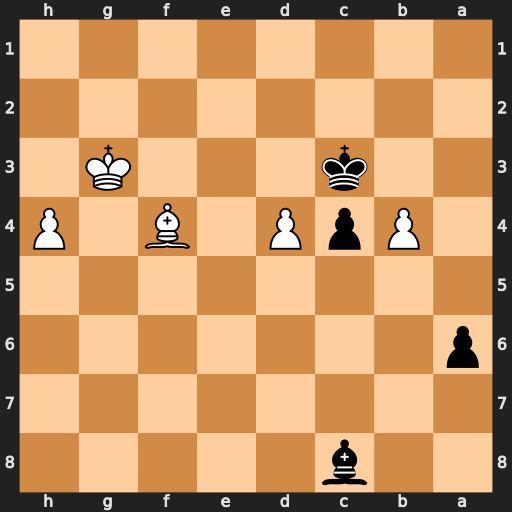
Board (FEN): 2b5/8/p7/8/1PpP1B1P/2k3K1/8/8
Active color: b
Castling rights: -
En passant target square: -
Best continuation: Kxd4 h5 c3